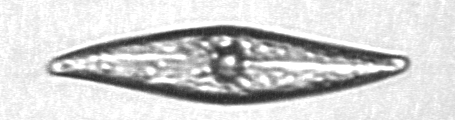
Label: Pleurosigma